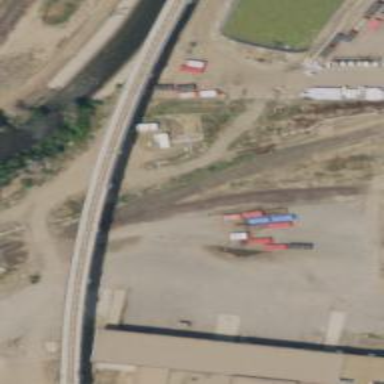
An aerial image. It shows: Railway yard.